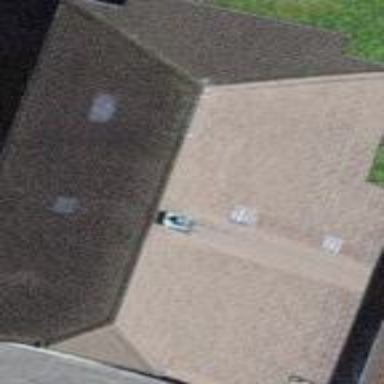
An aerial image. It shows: Residential building.